RGB frame:
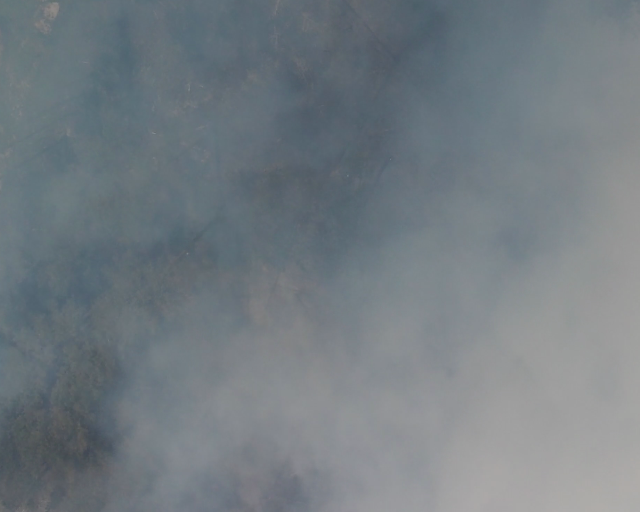
Thermal frame:
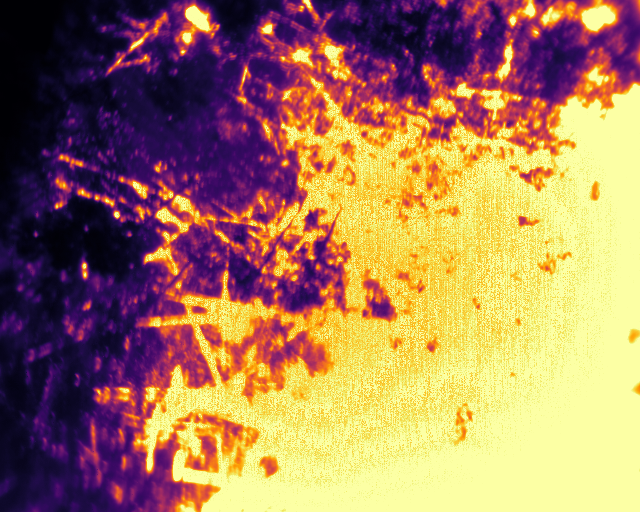
Captured: 2026-02-27 02:39:46
Pixels at or above 80 °C: 216922 (fraction of frame: 0.662)